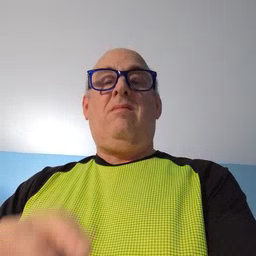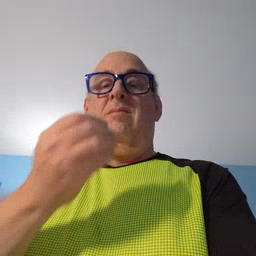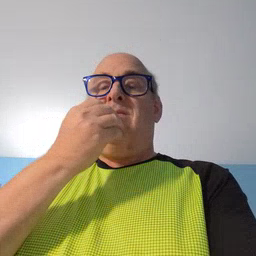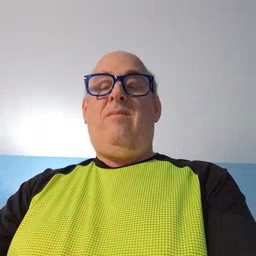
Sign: snack